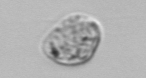
Label: Amoeba